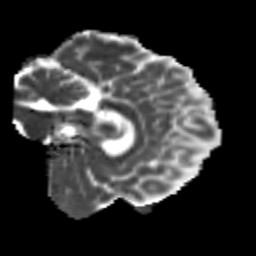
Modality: MD
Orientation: sagittal
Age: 26
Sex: male
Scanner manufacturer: siemens
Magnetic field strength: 3 T
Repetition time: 3.5 s
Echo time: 0.104 s